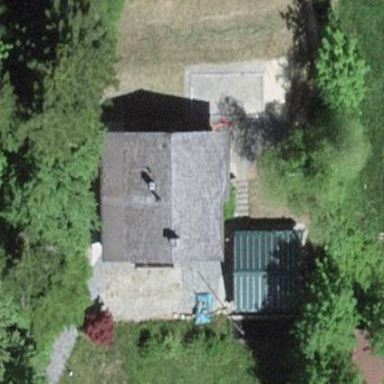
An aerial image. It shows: Simple house.